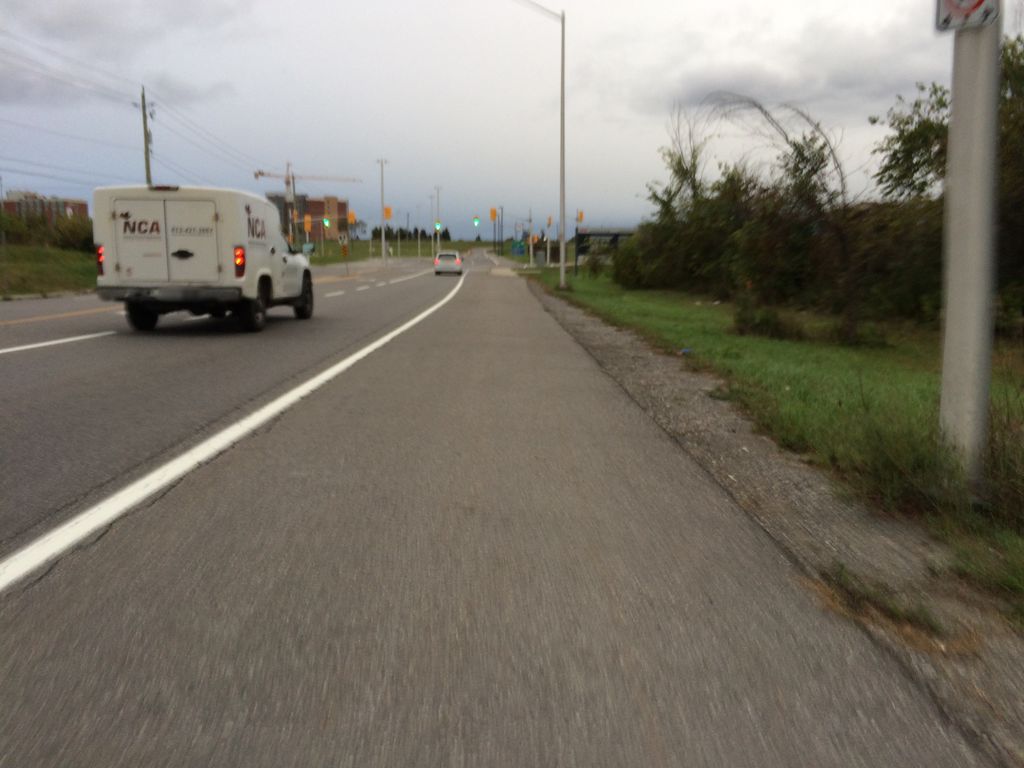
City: ottawa-gatineau